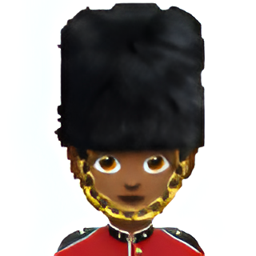
Name: female guard type 5
Emoji: 💂🏾‍♀️
Group: People & Body
Sub-group: person-role